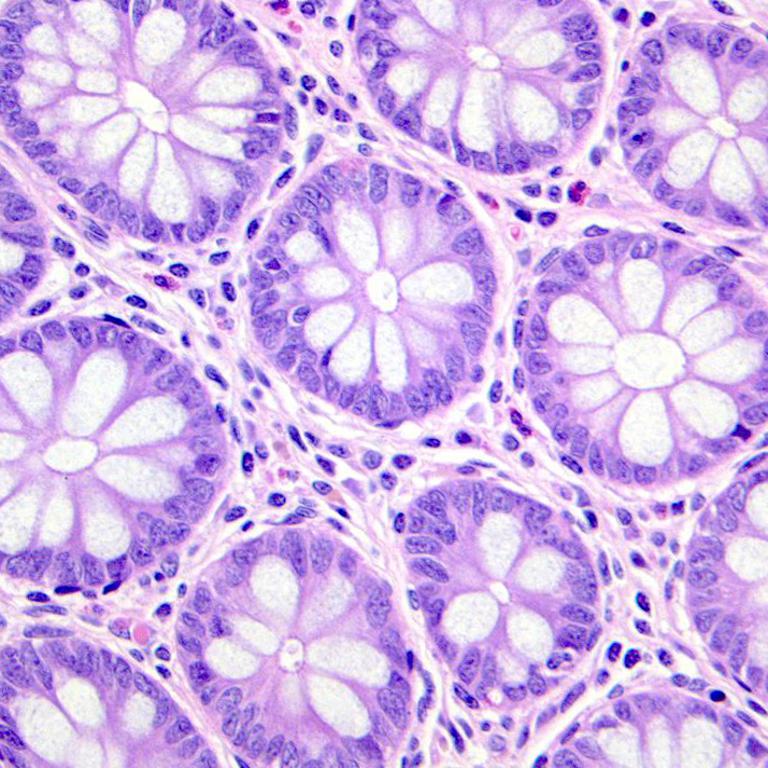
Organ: colon
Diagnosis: benign